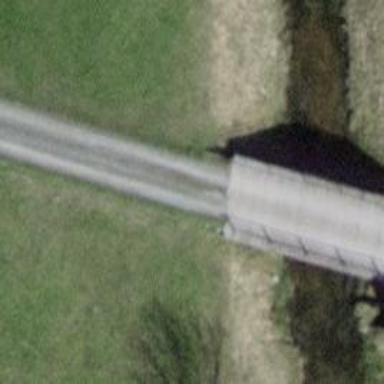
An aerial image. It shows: Track road on bridge with grade 1 track type.